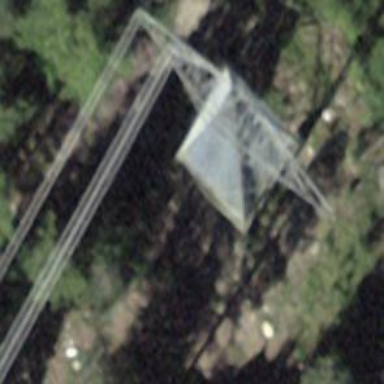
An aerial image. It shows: Power tower.